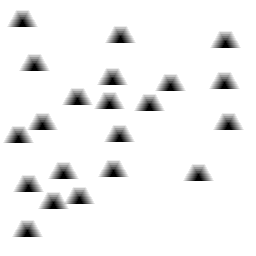
Squares: 0
Triangles: 21
Stars: 0
Total shapes: 21